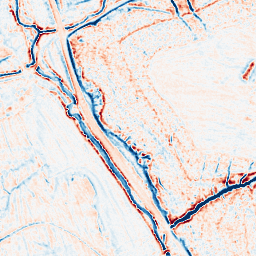
Category: multiscale
Decomposition family: dog_multiscale
Decomposition parameters: sigma_ratio: 1.4
n_scales: 4
base_sigma: 0.5
Upsampling method: sinc_hamming
Upsampling parameters: scale: 4
kernel_size: 8
Upsampling scale: 4